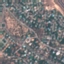
Land use / land cover: Residential